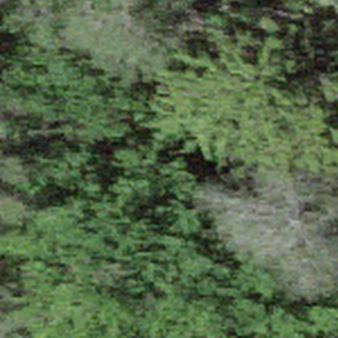
Label: other